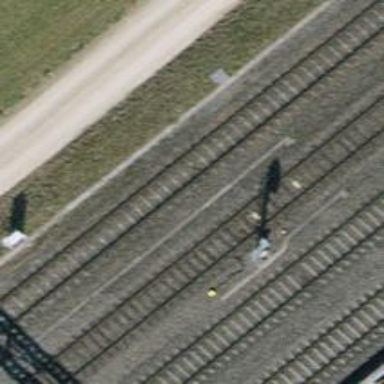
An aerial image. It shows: Railway signal.